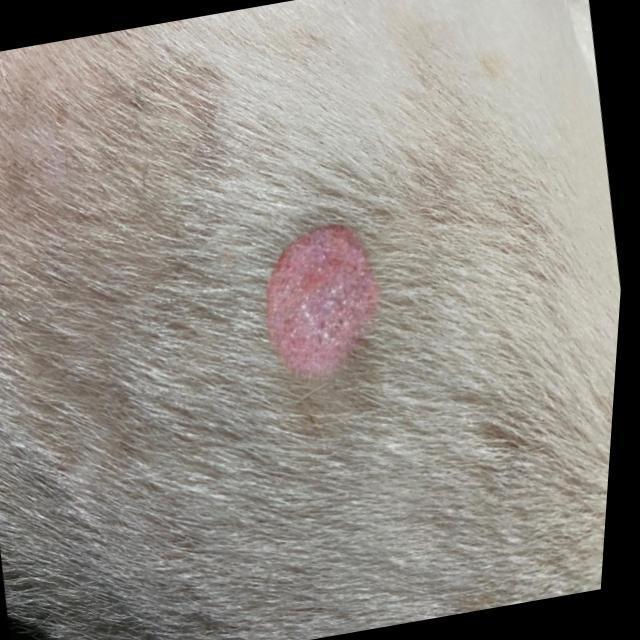
Canine ringworm (Dermatophytosis) — fungal infection caused by Microsporum or Trichophyton. Presents with circular alopecia, scaling, crusting, and broken hairs.